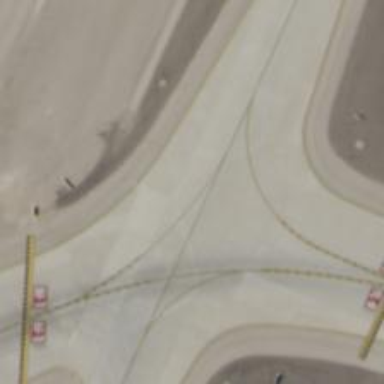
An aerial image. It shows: View of taxiway at the airport.